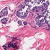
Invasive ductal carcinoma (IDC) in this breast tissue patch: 0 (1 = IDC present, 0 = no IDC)